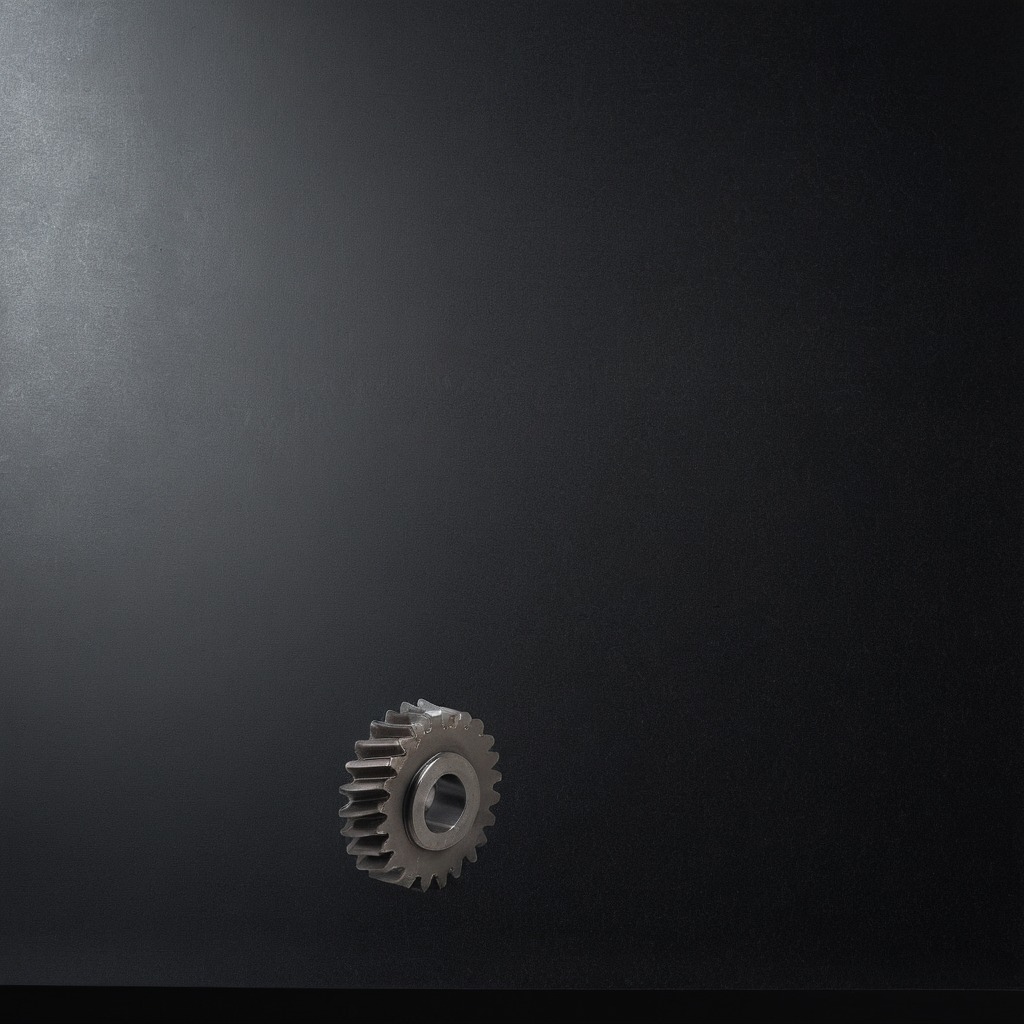
A steel gear with teeth is lying on a clean granite tabletop covered with a black rubber mat inside a workshop under bright overhead lighting crisp shadows high clarity worn but beneath the mat.